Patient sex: F
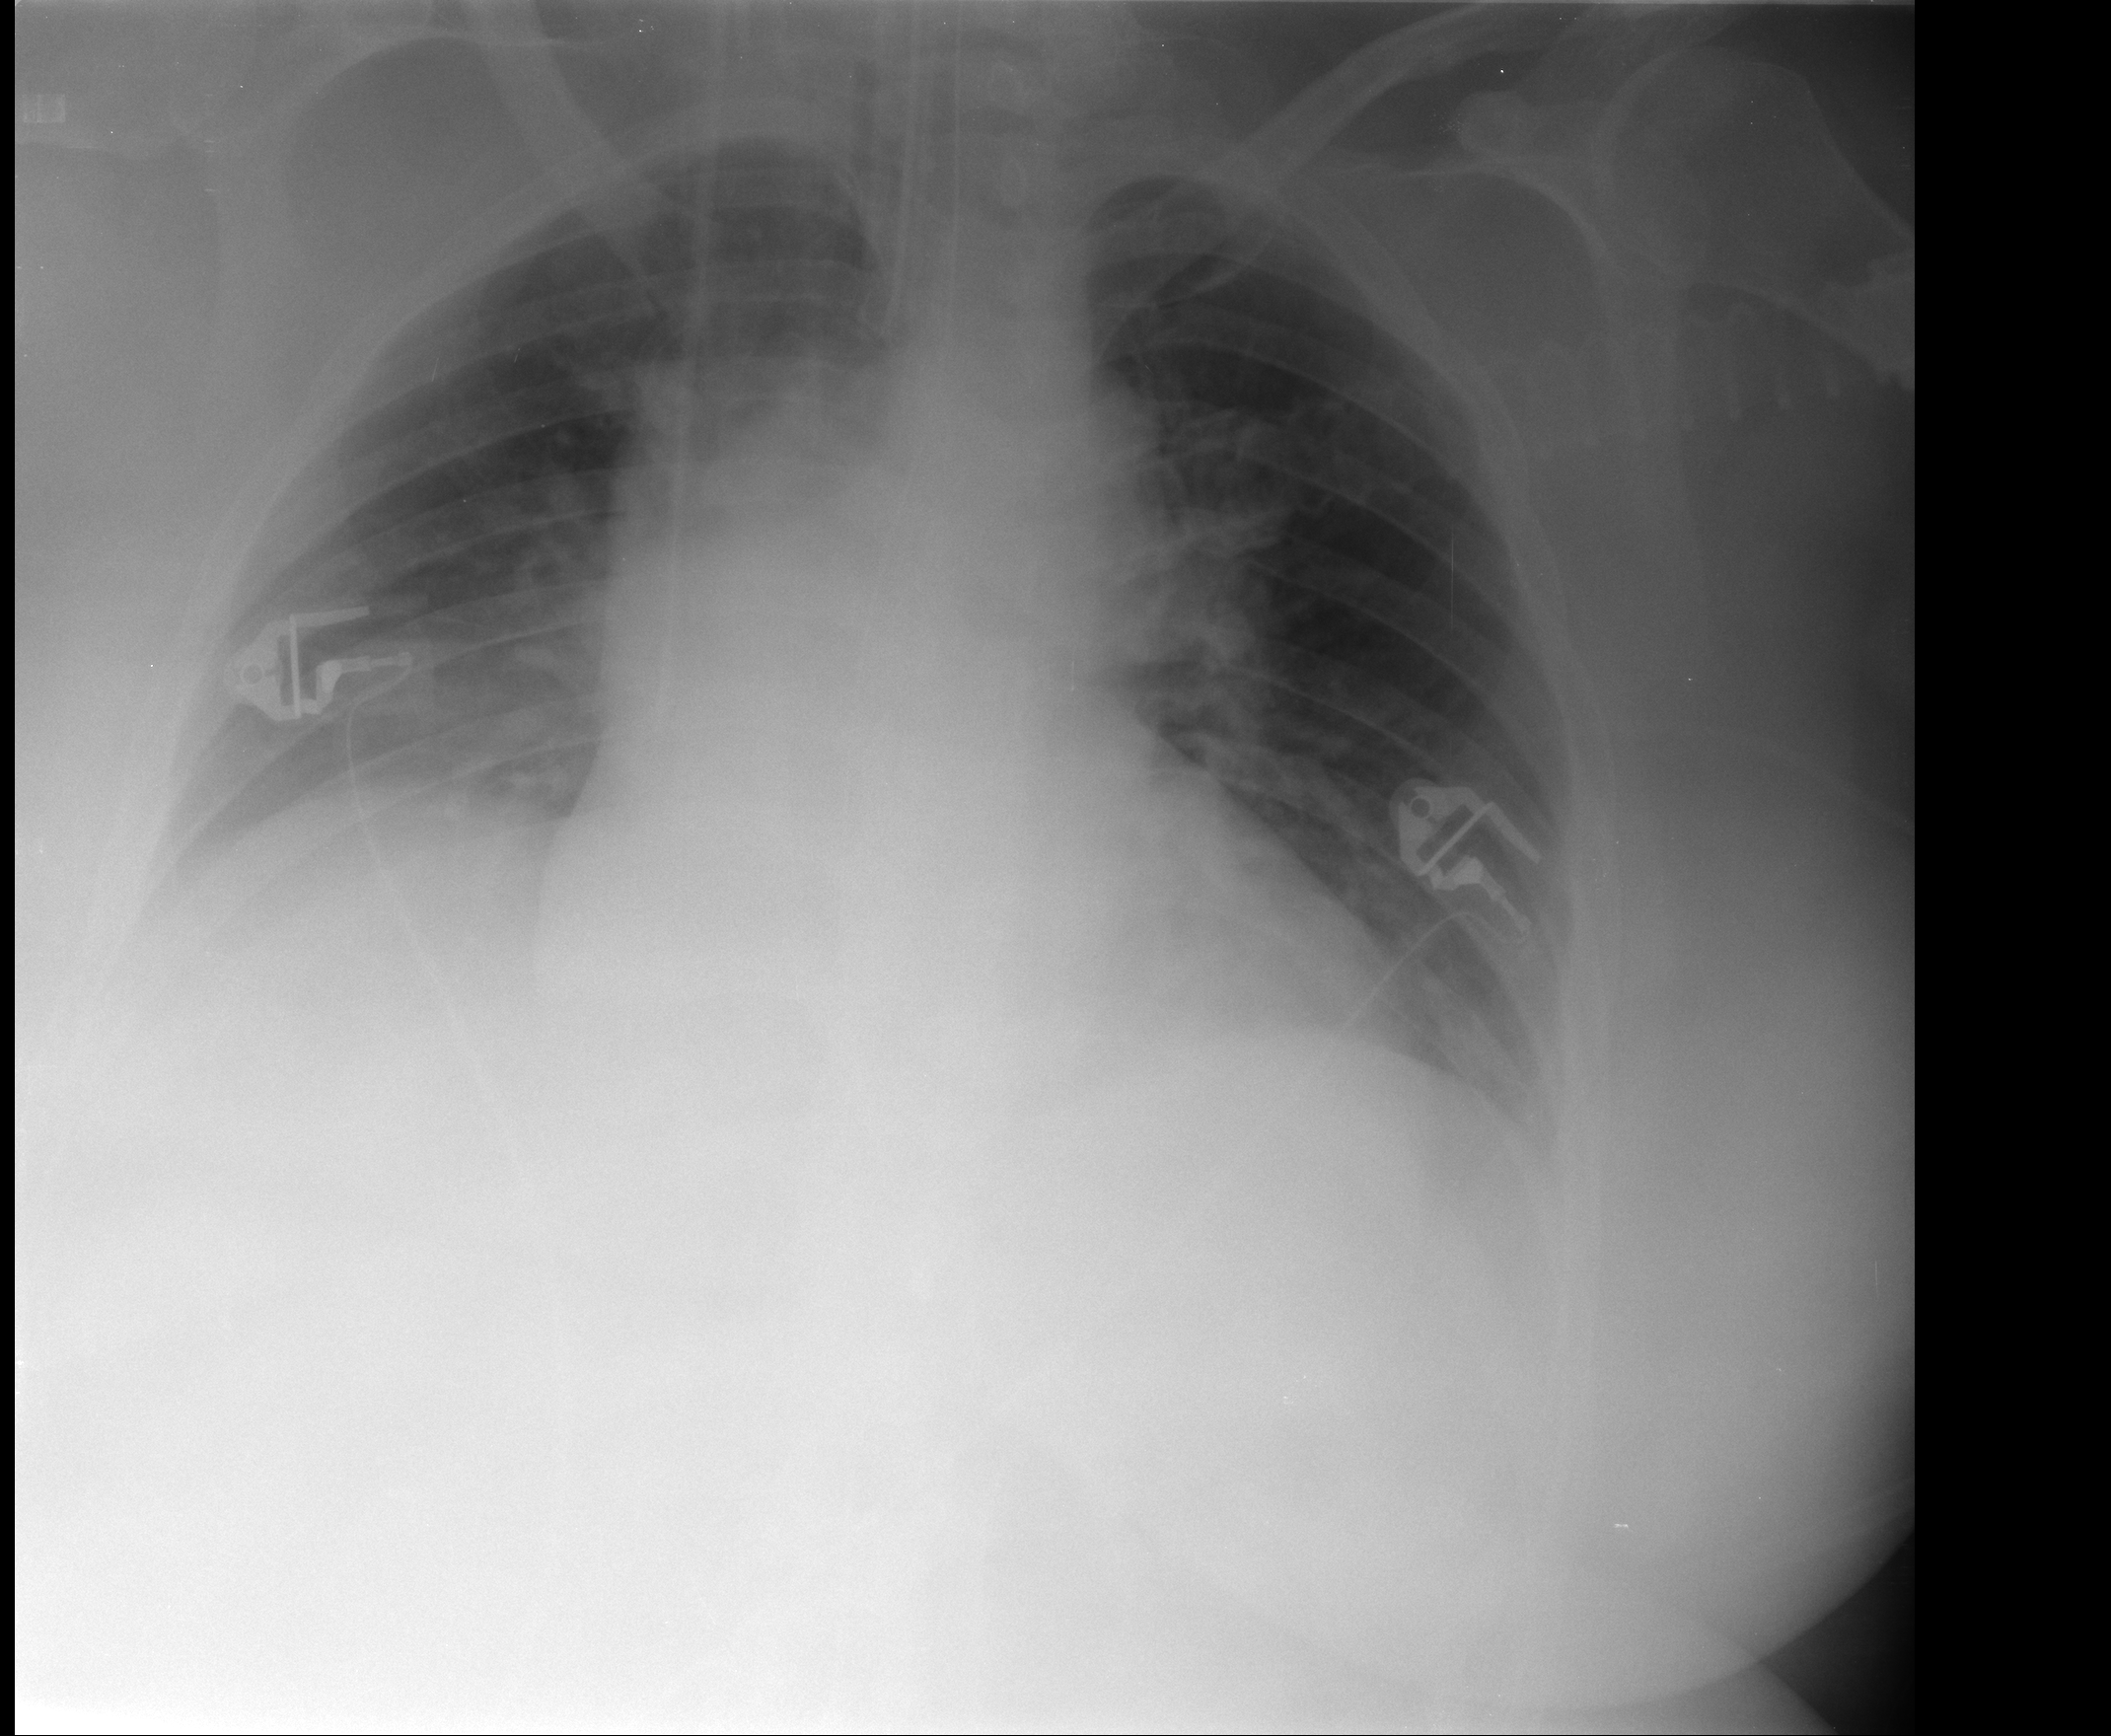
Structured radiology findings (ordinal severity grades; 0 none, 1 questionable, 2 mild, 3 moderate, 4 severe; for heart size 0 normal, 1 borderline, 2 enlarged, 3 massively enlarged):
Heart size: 1
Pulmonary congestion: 0
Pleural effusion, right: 2
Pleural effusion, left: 1
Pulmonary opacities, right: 0
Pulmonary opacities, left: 0
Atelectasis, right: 0
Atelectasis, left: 0